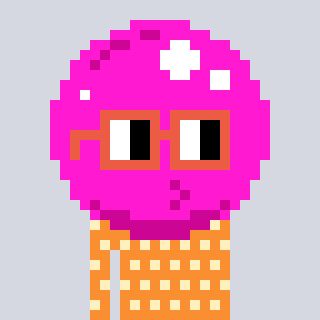
a pixel art character with square orange glasses, a bubblegum-shaped head and a orange-colored body on a cool background